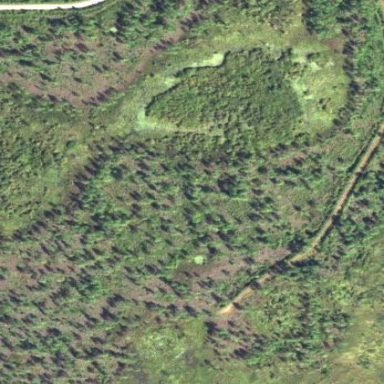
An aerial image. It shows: Needle-leaved woodland.